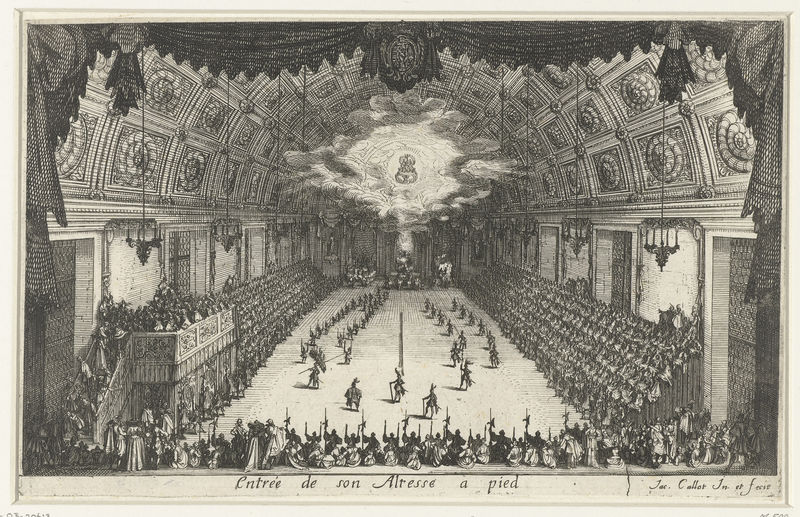
Titel: Entree van Karel IV van Lotharingen in de feestzaal
Künstler: Jacques Callot
Standort: Amsterdam
Institution: Rijksmuseum
Schlagwörter: audience, balcony, chandelier, chandeliere, crowd, curtain, curtains, fight, hall, men, people, soldier, soldiers, steps, swords, white, women, black, dark, france, gray, grey, interior, old, painting, print, cloud, horses, man, death, drapes, noble, light, entrance, drawing, black and white, illustration, sketch, battle, french, festival, flags, lamps, parade, public, theater, ceiling, gallery, engraving, pencil, circles, war, humans, ritual, lances, spears, vault, ballroom, big, pied, vision, entertainment, exhibition, performance, stage, sale, game, indoor, vaulted, center, duel, gladiator, weapons, exhibit, auditorium, coffers, show, assembly, display, entree, congress, coffered, chanedliers, deorative, alresse, by foot, pagent, sconces, coffered ceiling, mediaeval, rang, rangs, weapn, altesse